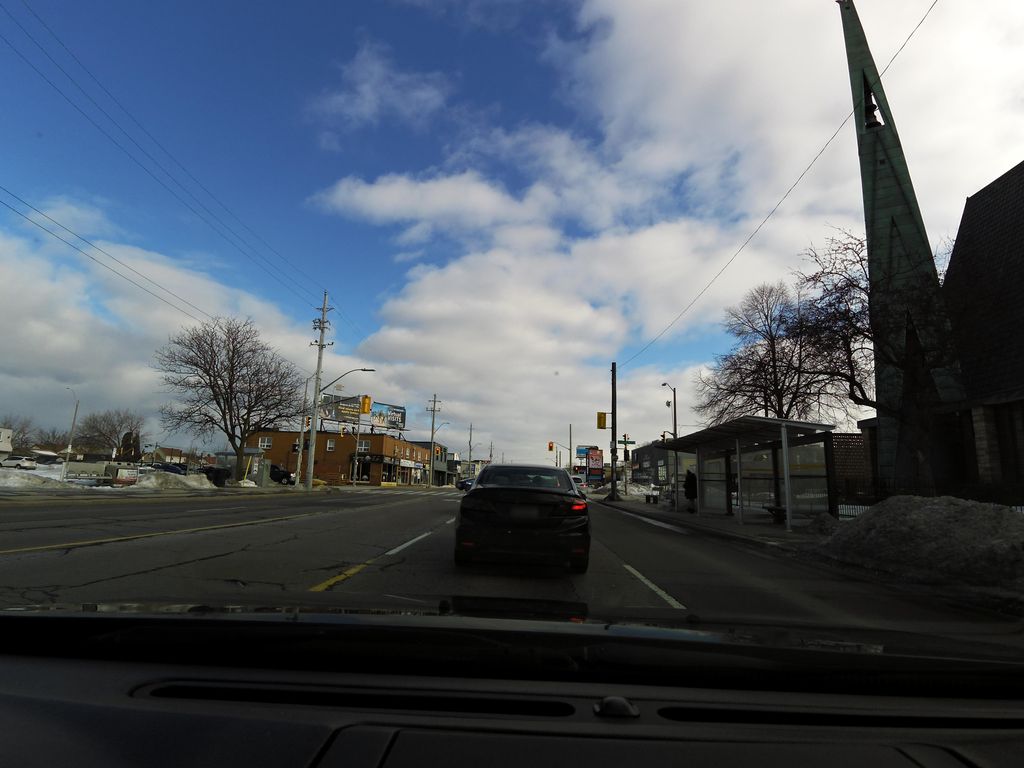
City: hamilton